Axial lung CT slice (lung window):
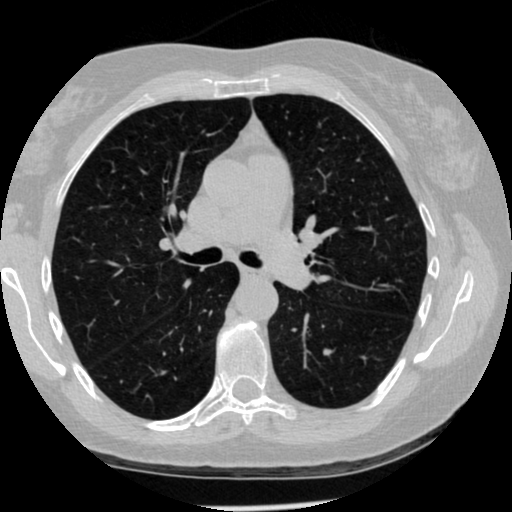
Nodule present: no